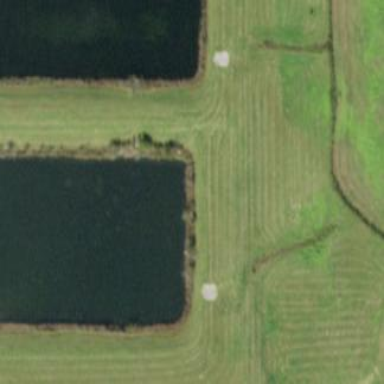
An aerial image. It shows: Pond surrounded by natural water.